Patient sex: M
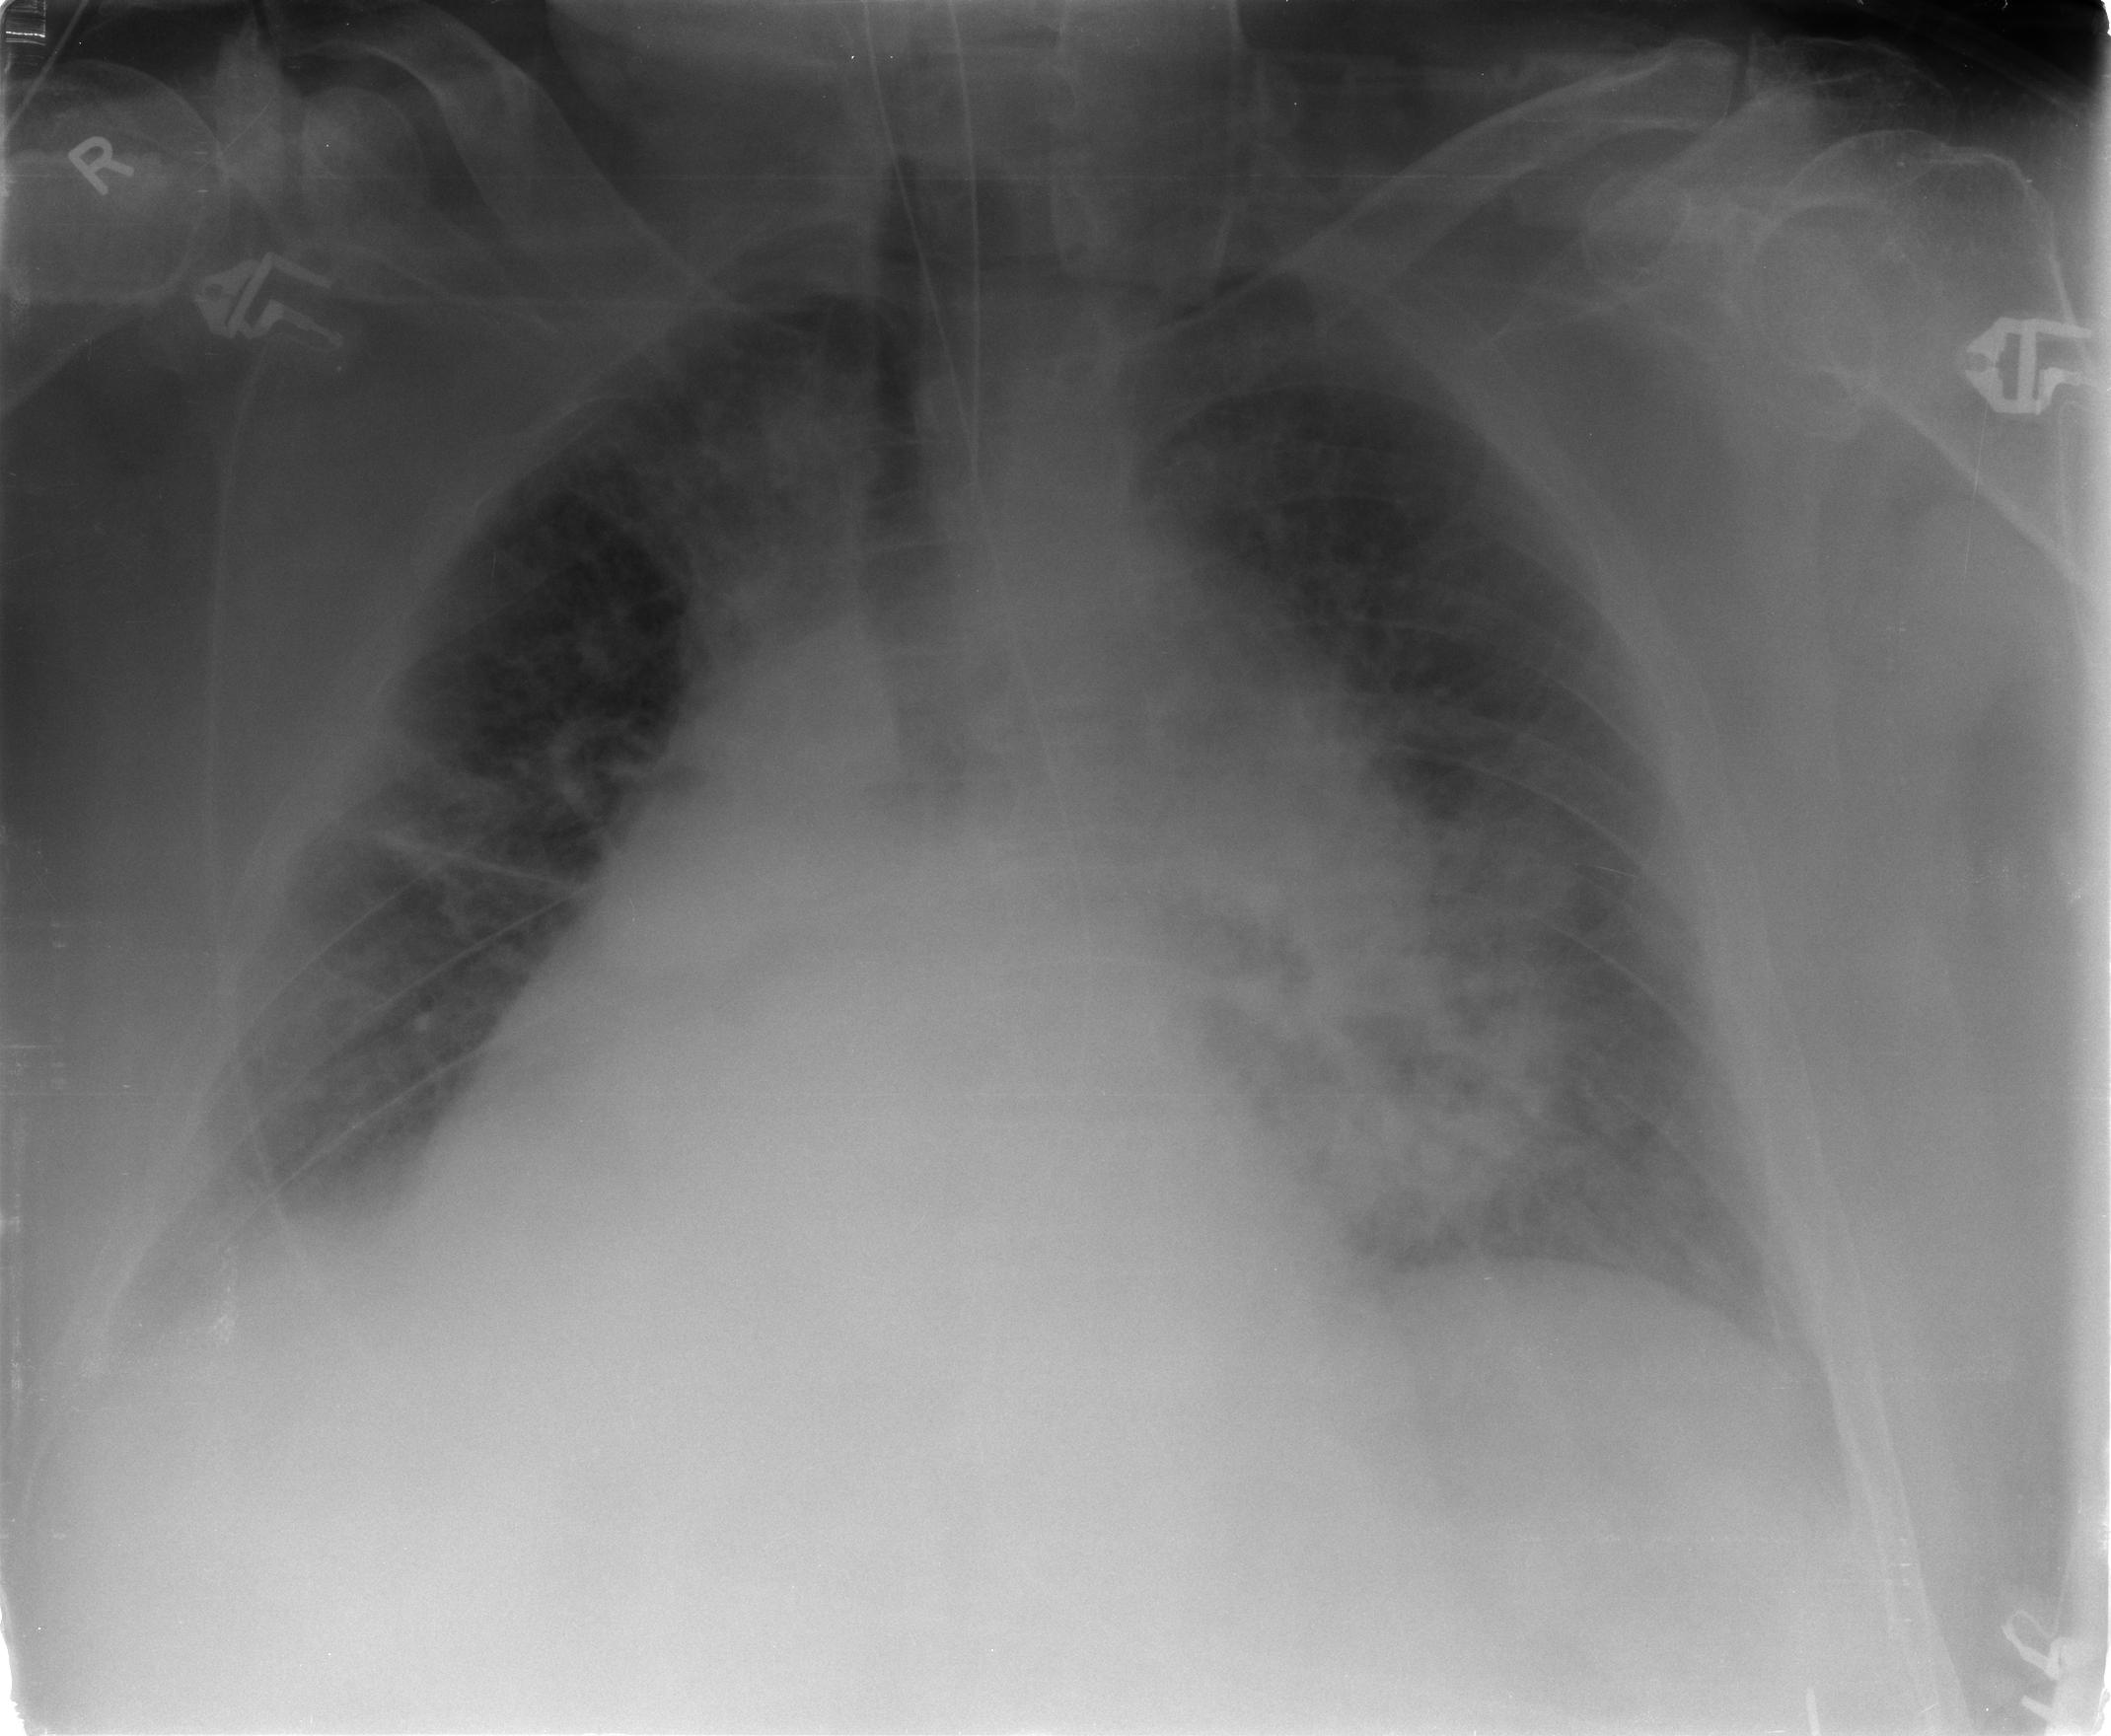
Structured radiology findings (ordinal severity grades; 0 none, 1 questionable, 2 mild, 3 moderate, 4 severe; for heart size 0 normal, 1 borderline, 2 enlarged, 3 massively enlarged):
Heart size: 2
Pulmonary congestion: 2
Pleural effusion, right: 1
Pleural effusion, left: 0
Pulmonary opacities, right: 0
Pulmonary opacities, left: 2
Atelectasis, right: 2
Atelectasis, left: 3